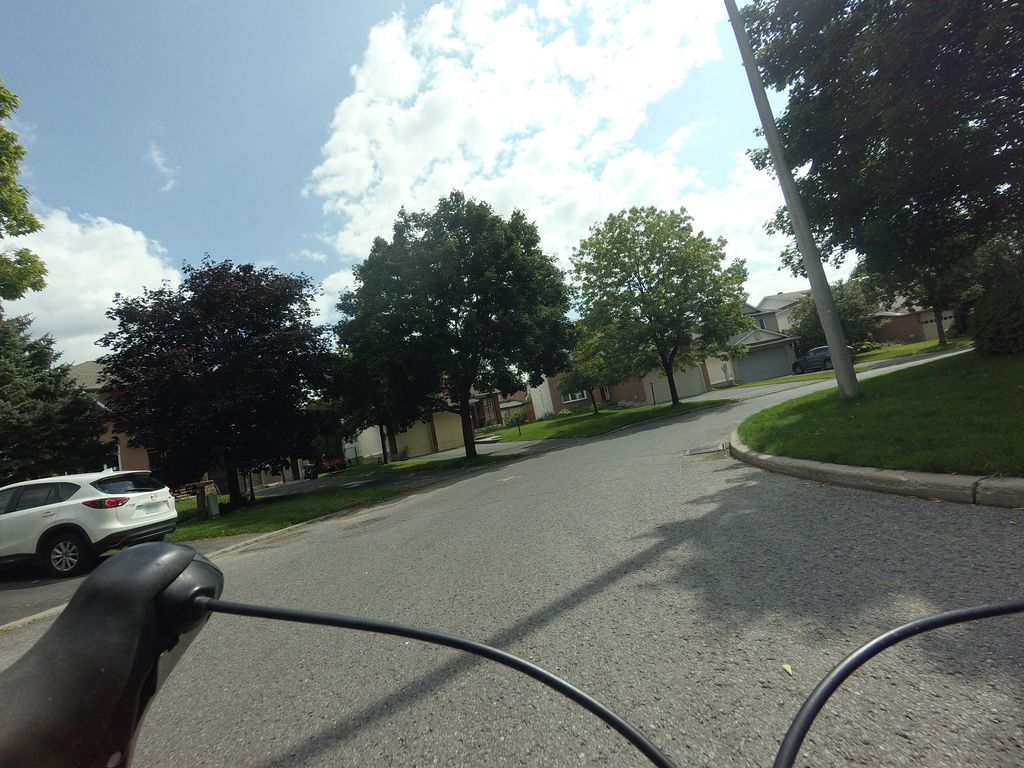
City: ottawa-gatineau